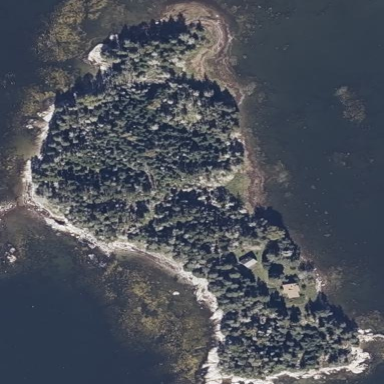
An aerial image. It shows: Island with natural coastline.